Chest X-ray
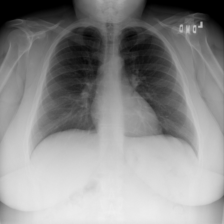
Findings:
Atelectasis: negative
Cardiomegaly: negative
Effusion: negative
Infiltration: negative
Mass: negative
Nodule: negative
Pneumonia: negative
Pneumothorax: negative
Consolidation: negative
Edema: negative
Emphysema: negative
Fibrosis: negative
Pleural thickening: negative
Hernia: negative